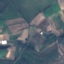
Land use / land cover class: PermanentCrop